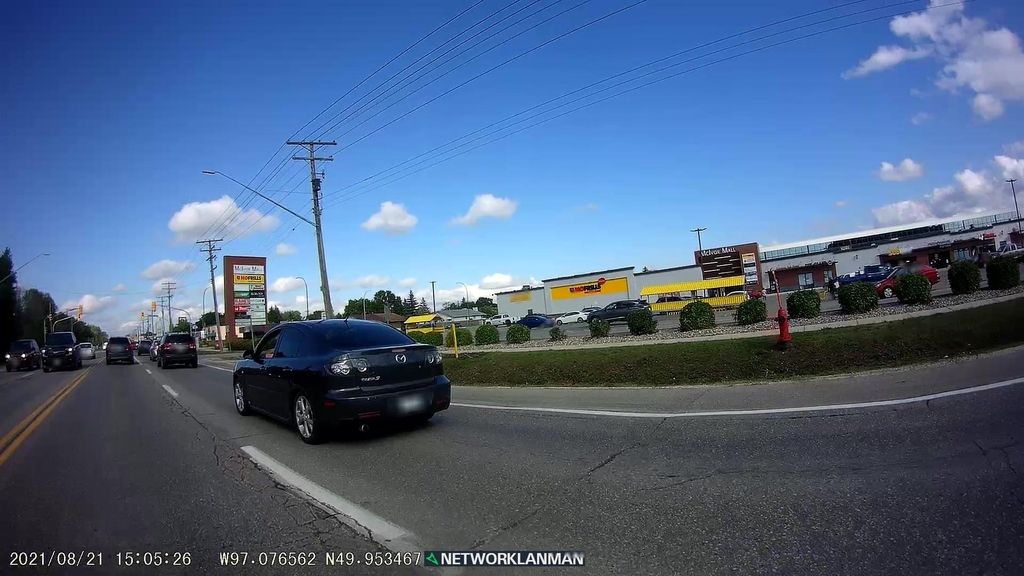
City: winnipeg